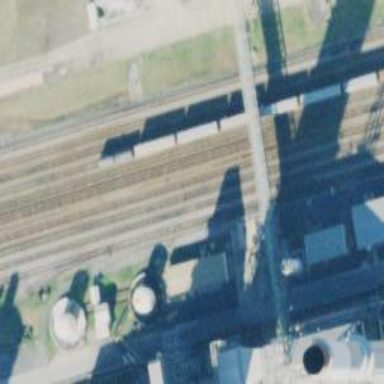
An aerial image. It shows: Railway spur service.